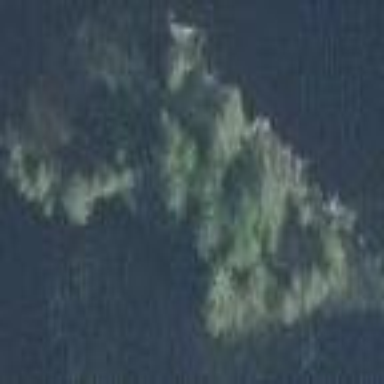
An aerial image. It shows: Islet.